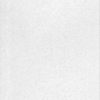
Label: dusty